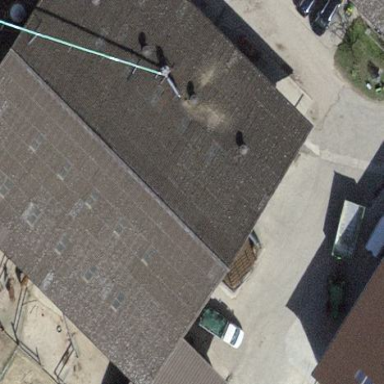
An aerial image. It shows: Barn.